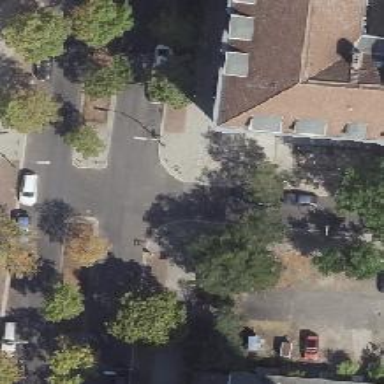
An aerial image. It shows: Unmarked footway crossing with pedestrian island.